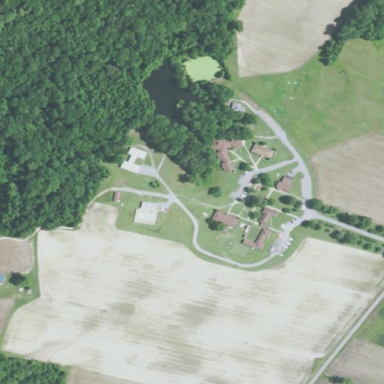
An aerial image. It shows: Amenity for animal training.